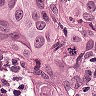
Metastatic tissue present: yes